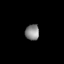
Tissue: lung
Cell type: Epithelial cells
Senescence score: 0.2121
Nuclear area (px): 214
Mean DAPI intensity: 135.584